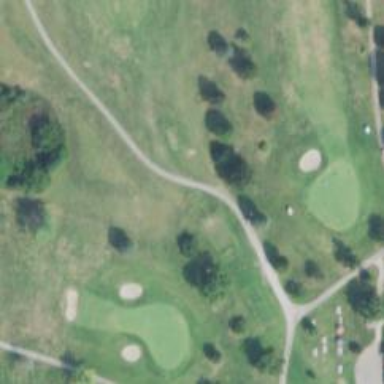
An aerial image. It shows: Path for both roads and golfers.